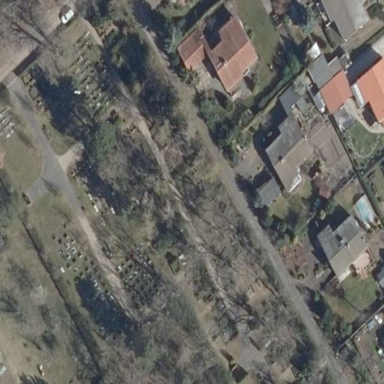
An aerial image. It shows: Cemetery.